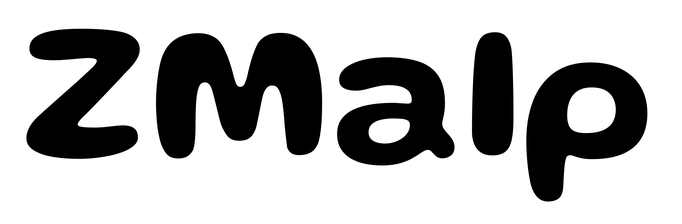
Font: Gluten_SemiBold